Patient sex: F
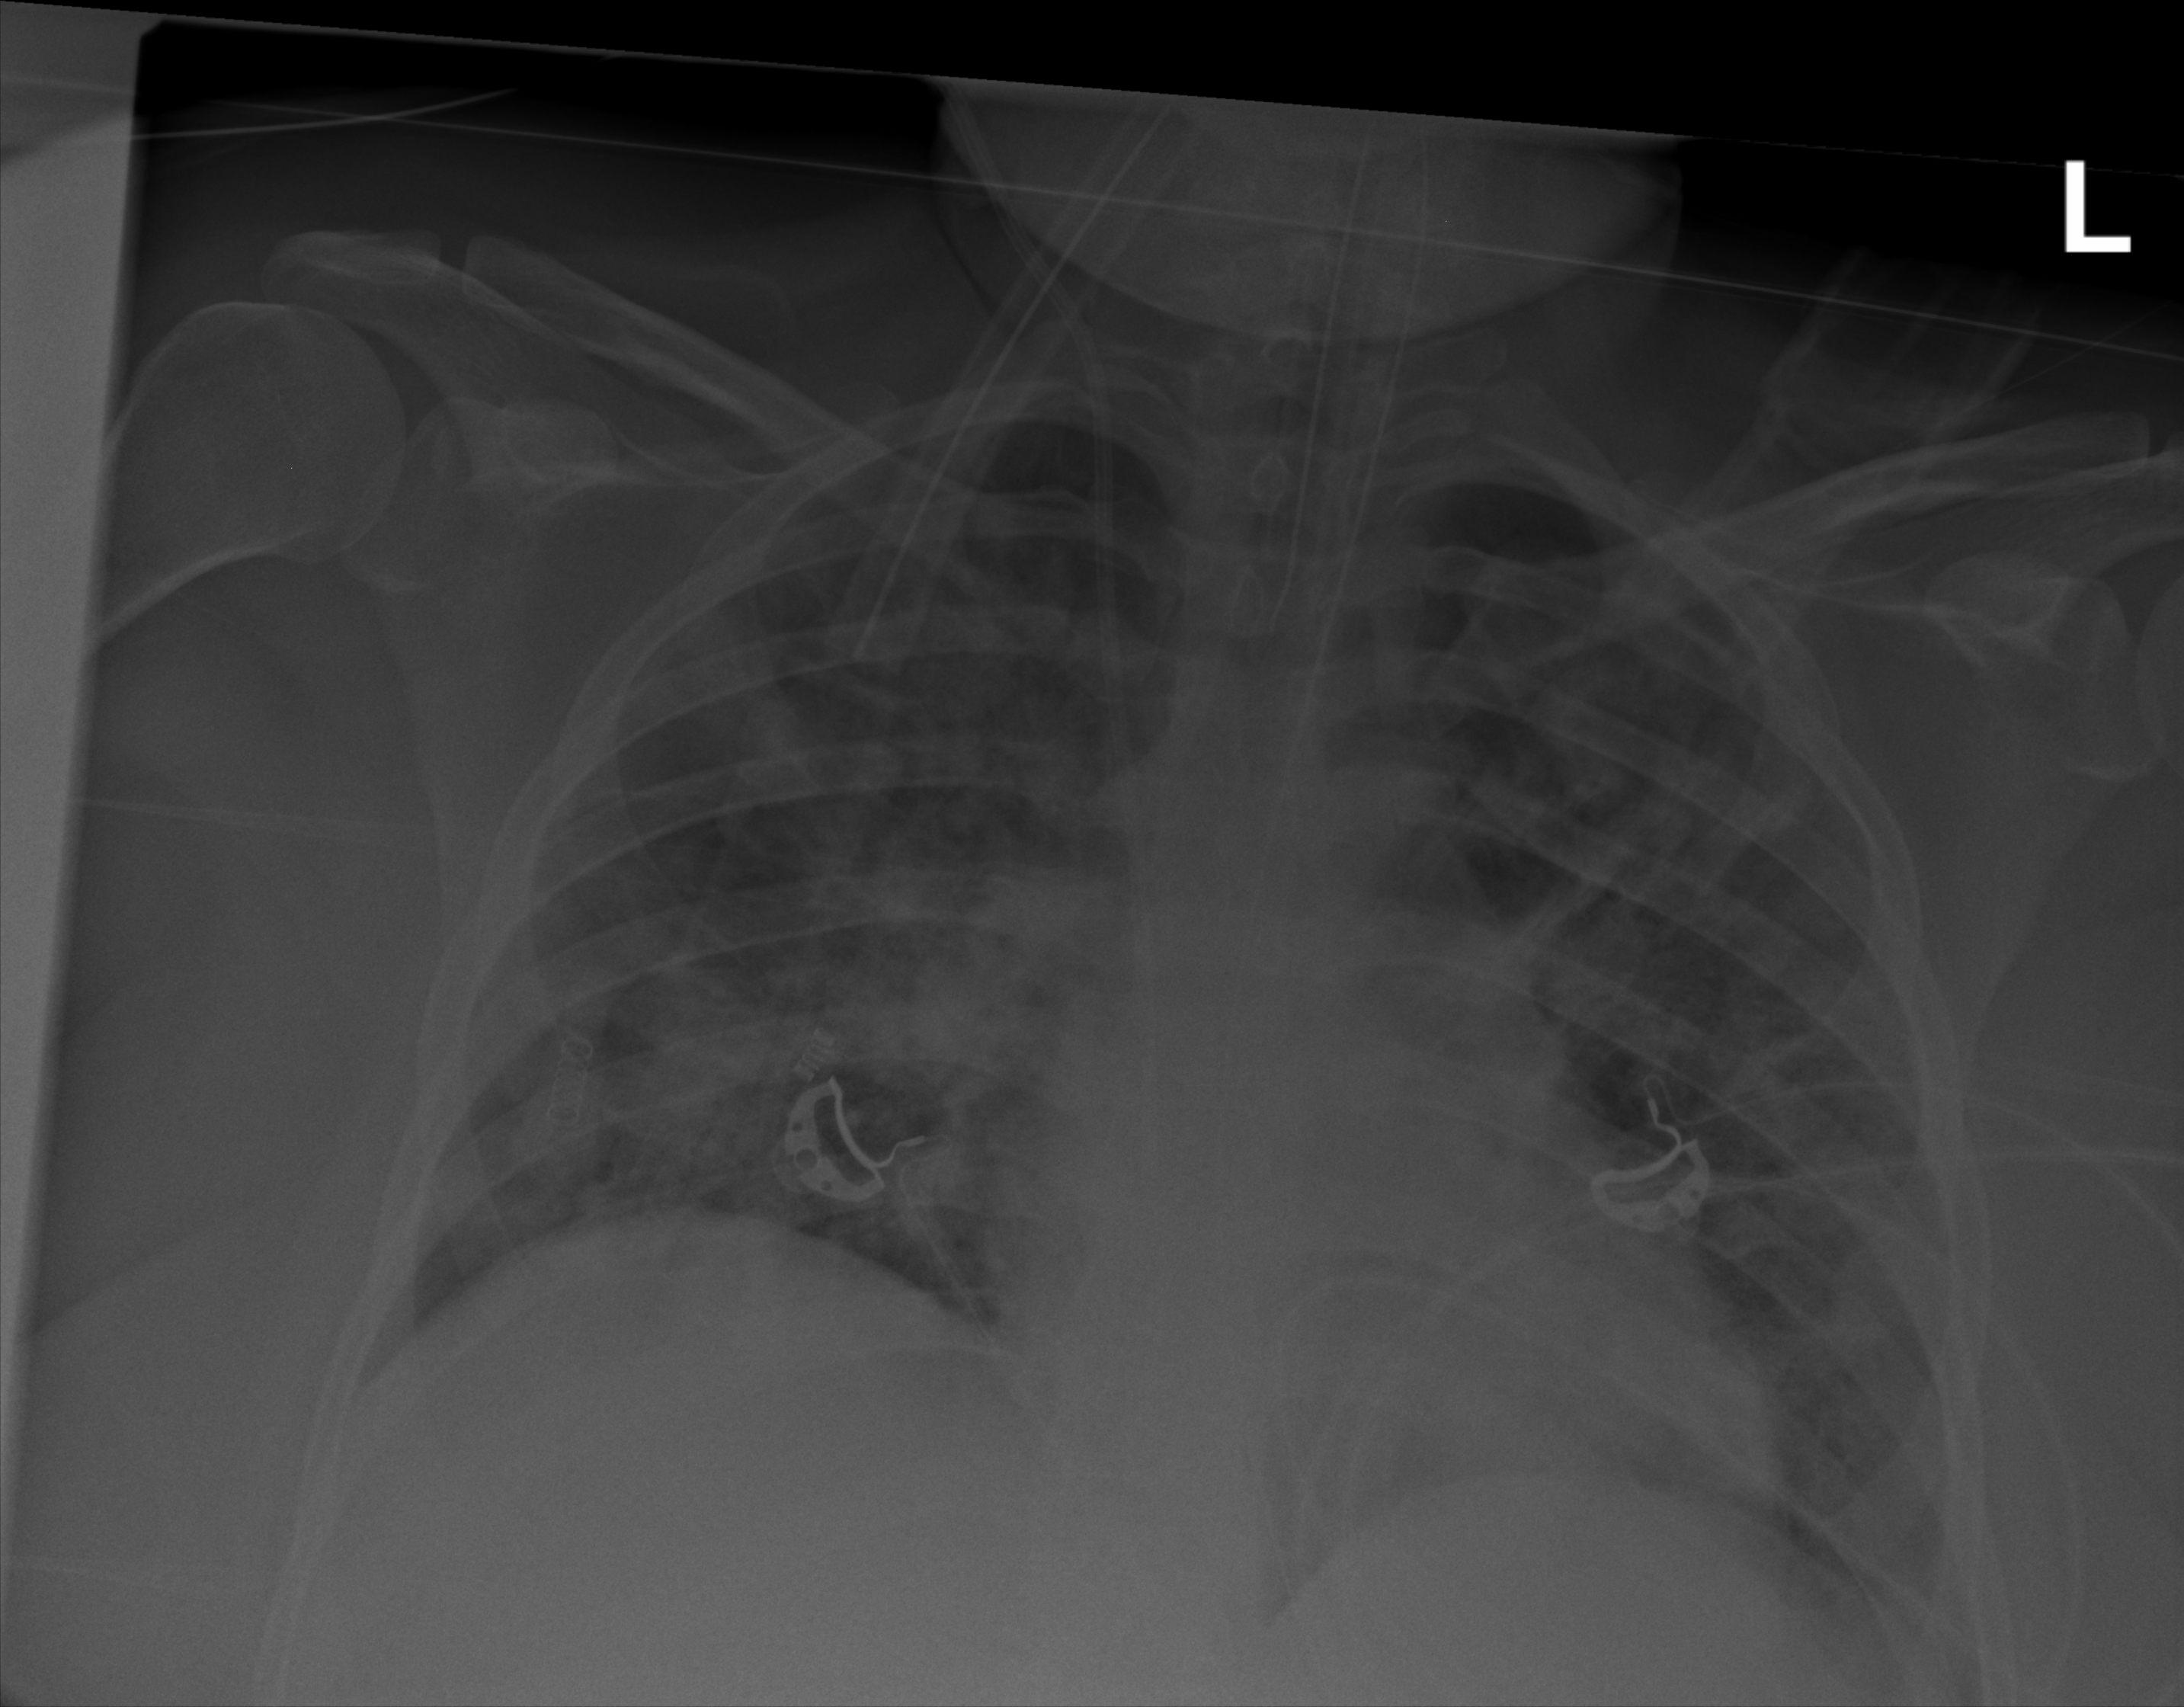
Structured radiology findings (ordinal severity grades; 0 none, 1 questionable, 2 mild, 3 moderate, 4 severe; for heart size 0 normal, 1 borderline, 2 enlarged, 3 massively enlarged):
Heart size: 0
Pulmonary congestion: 0
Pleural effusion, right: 0
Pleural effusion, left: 0
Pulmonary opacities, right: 3
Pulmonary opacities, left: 3
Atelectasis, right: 3
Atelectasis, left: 3